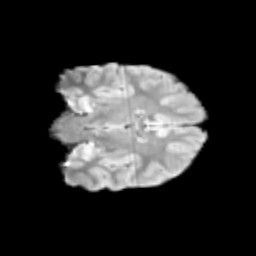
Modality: T2w
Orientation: coronal
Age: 9
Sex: male
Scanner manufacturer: siemens
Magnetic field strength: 3 T
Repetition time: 3.8 s
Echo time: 0.07 s